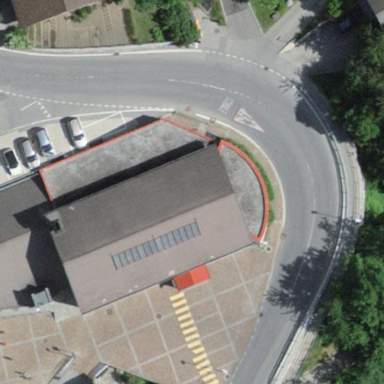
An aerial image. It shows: School building.